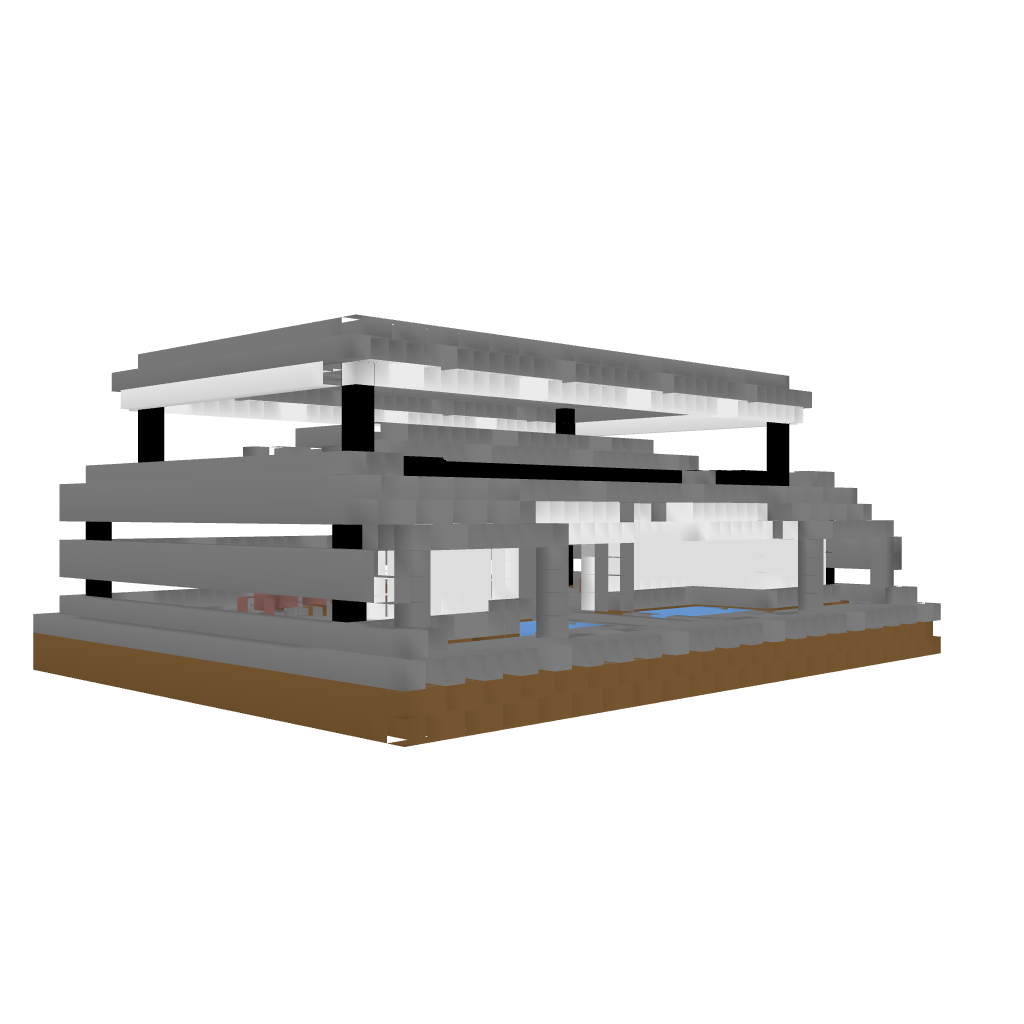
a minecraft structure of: Mapex Manor bad low quality